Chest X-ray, PA view. Patient: 19 years old, sex M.
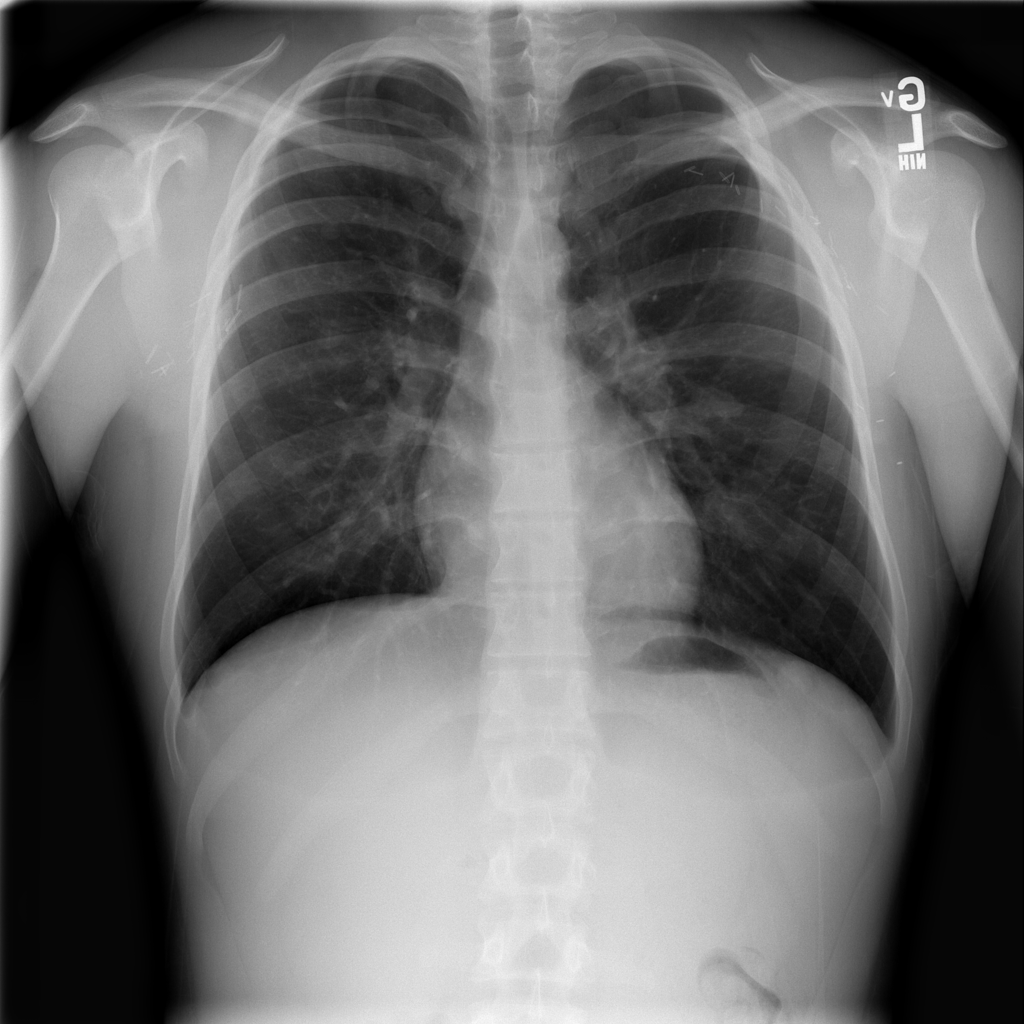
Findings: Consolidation